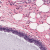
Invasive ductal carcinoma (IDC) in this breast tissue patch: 0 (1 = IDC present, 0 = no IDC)